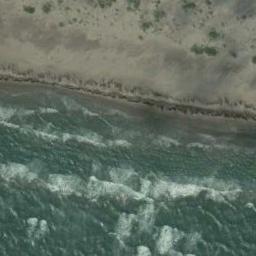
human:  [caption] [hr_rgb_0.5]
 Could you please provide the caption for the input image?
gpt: There aren't many green plants near the beach .

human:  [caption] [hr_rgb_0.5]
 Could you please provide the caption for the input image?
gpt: The green oceans and beaches and some green plants .

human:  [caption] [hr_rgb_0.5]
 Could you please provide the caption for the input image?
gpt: The beach with khaki sand and the color of the seawater is green .

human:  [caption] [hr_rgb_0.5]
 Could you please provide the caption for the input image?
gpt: The beach is made up of light green seawater and a coast with sparse green plants .

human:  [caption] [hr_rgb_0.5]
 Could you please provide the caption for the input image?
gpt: Many green plants are on the beach .